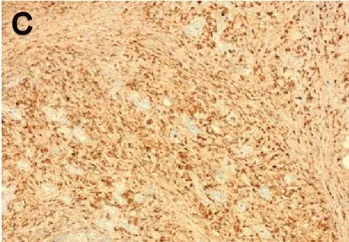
Pathological morphology and immunohistochemistry of the right submandibular gland. Immunoglobulin (Ig) G positive plasma cells could be seen by immunohistochemical staining.
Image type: pathology (immunostaining)